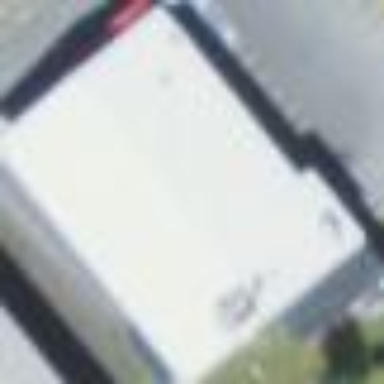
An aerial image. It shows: Supermarket building.